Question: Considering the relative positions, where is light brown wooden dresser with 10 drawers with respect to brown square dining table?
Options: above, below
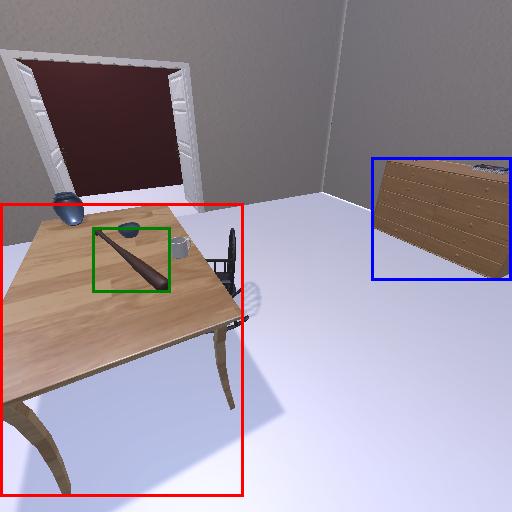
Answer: above